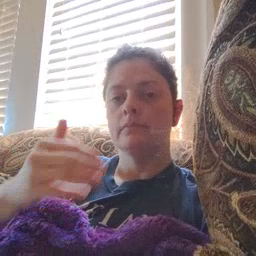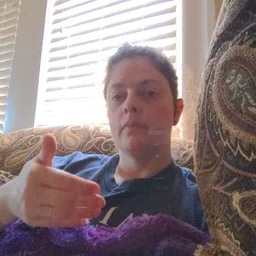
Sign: before